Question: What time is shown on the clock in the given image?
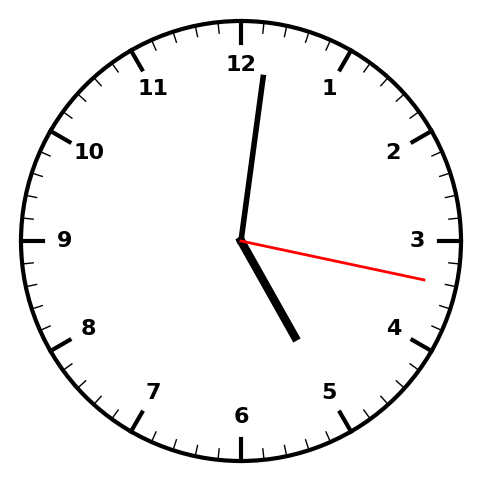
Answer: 05:01:17